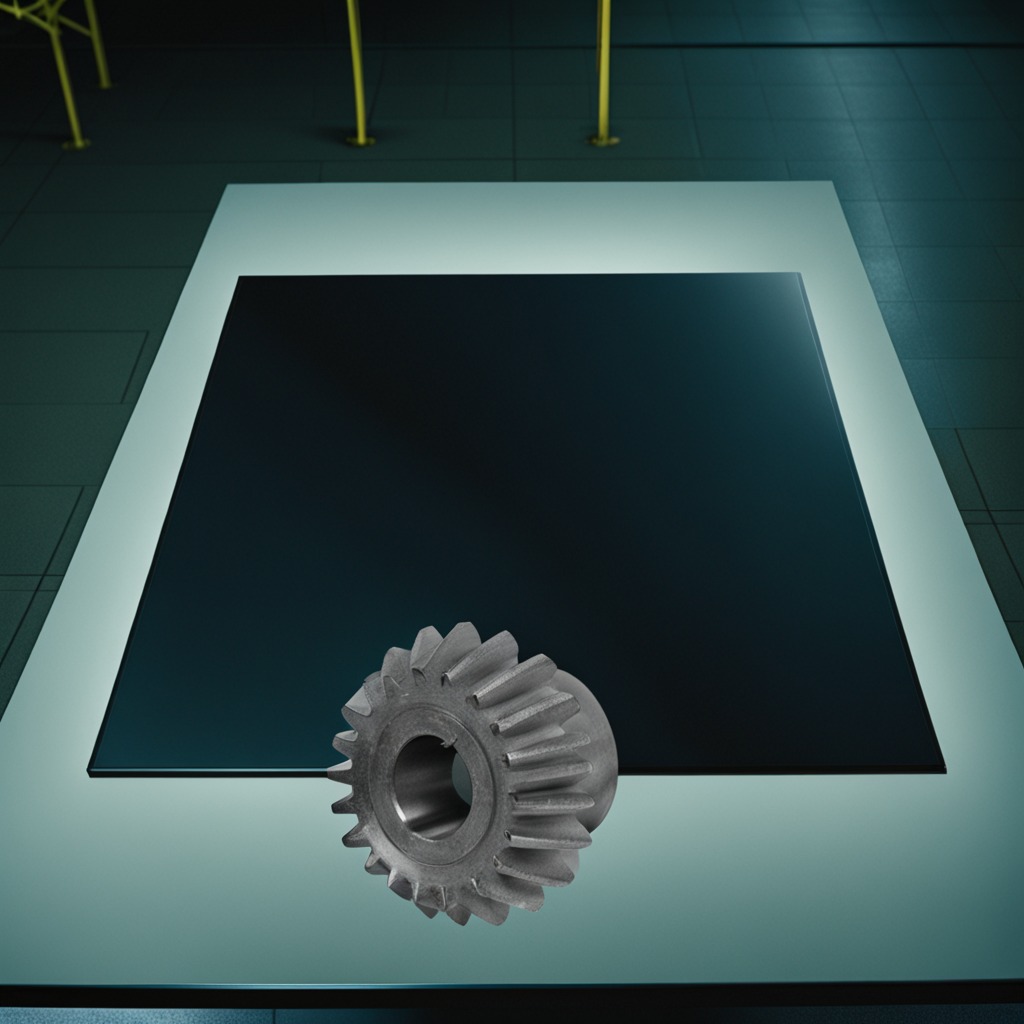
A steel gear with teeth is lying on a clean empty table in a railway signal maintenance room.